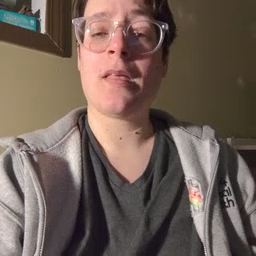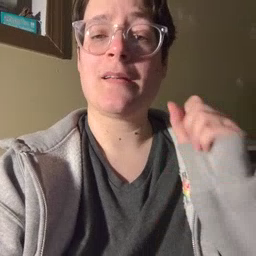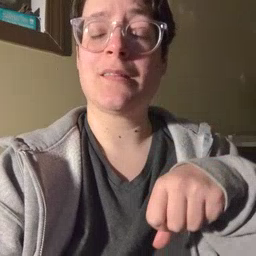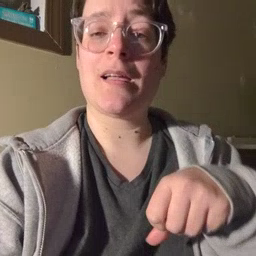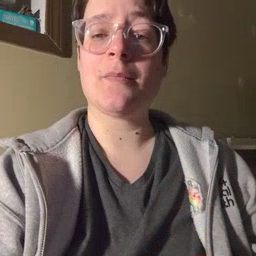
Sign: can